Question: I have the following to solve and I'm not sure how to approach this:
There are parking lots that are adjacent to each other and their placement resembles a straight line. Each parking lot has a value (profit) assigned to it. You can purchase as many lots as you want BUT they have to be adjacent to each other (in a contiguous set).
INPUT (THIS IS GIVEN/WHAT YOU WOULD TYPE IN):
Number of lots: 9
Value for each parking lot: ie: -5, 0, 7, -6, 4, 3, -5, 0, 2
Representation (for easier viewing)
Each box contains profit of a each lot:

OUTPUT:
Should be:
3 6 8
meaning:
3 - start lot #,
6 - ending lot #,
8 - total profit (7 - 6 + 4 + 3)
If there is more than one answer, program should write the one that contains the smallest number of parking lots. If there is still more than one possible answer, your program can write any of them.
Please help. thanks in advance.
EDIT:
I got it working:
'''
/// <summary>
/// The problem 2.
/// </summary>
public class MySuperAwesomeClass
{
#region Constants and Fields
/// <summary>
/// The seq end.
/// </summary>
private static int seqEnd = -1;
/// <summary>
/// The seq start.
/// </summary>
private static int seqStart;
#endregion
// Quadratic maximum contiguous subsequence sum algorithm.
#region Public Methods and Operators
/// <summary>
/// The max sub sum 2.
/// </summary>
/// <param name="a">
/// The a.
/// </param>
/// <returns>
/// The max sub sum 2.
/// </returns>
public static int maxSumSub(int[] a)
{
int maxSum = 0;
for (int i = 0; i < a.Length; i++)
{
int thisSum = 0;
for (int j = i; j < a.Length; j++)
{
thisSum += a[j];
if (thisSum > maxSum)
{
maxSum = thisSum;
seqStart = i;
seqEnd = j;
}
}
}
return maxSum;
}
#endregion
#region Methods
/// <summary>
/// The main.
/// </summary>
private static void Main()
{
Console.WriteLine("Enter N:");
string stringInput = Console.ReadLine();
int[] a = new int[Convert.ToInt16(stringInput)];
Console.WriteLine("Enter profit values:");
for (int i = 0; i < Convert.ToInt16(stringInput); i++)
{
string value = Console.ReadLine();
a[i] = Convert.ToInt16(value);
}
int maxSum = maxSumSub(a);
Console.WriteLine(string.Format("{0} {1} {2}", seqStart, seqEnd, maxSum));
Console.ReadKey();
}
#endregion
}
'''
Except I can't figure out this part:
If there is more than one answer, program should write the one that contains the smallest number of parking lots.
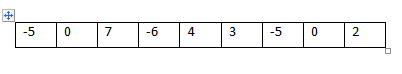
Answer: This is the classic . No code as this is homework, but here is the general solution. I'm sure you can find code online by searching the title if you still get stuck.
1. Make first/last index variables for the max subset. These will hold the parking spaces of our answer. 3 and 6 respectively in your example.
2. Make a sum variable for the sum of the max subset. This will hold the sum of our answer. 8 in your example.
3. Make another set of first/last/sum variables which we will be our "current" variables.
4. Start at the beginning of the parking spaces. Place the current first and current last variable at the start and update the sum.
5. Now you're going to loop through each parking space by moving the current last variable and updating the sum.
6. If the current sum is greater then the max-so-far sum, save all the current variables into the max-so-far variables.
7. If at any point our current sum dips into the negative or becomes zero, our subset is not helping us get a max anymore, so restart it by moving the current first to where current last is and resetting current sum to zero.
8. Once we get to the end return the max-so-far variables